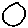
Label: circle